Aerial crown-view tile of a tropical tree (Barro Colorado Island, Panama), acquired 20250818:
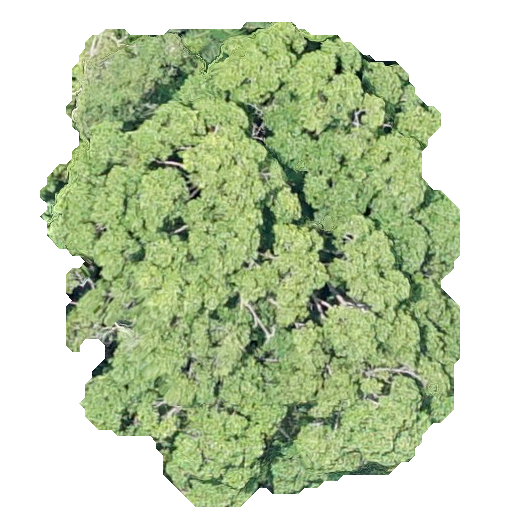
Species: Ocotea leptobotra
GBIF accepted scientific name: Ocotea leptobotra
Crown area: 227.716 m²